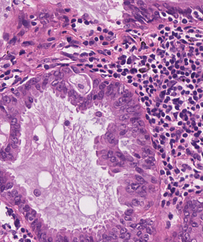
Tumor epithelial tissue: yes
Tumor-associated stroma tissue: yes
Normal tissue: no